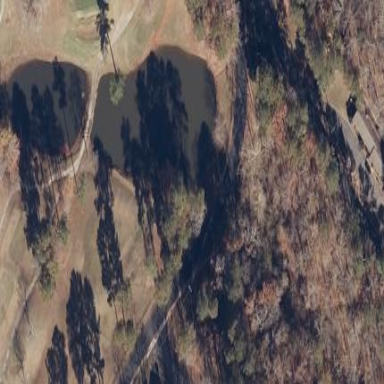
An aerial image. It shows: Water hazard on golf course. The hazard is natural water feature.